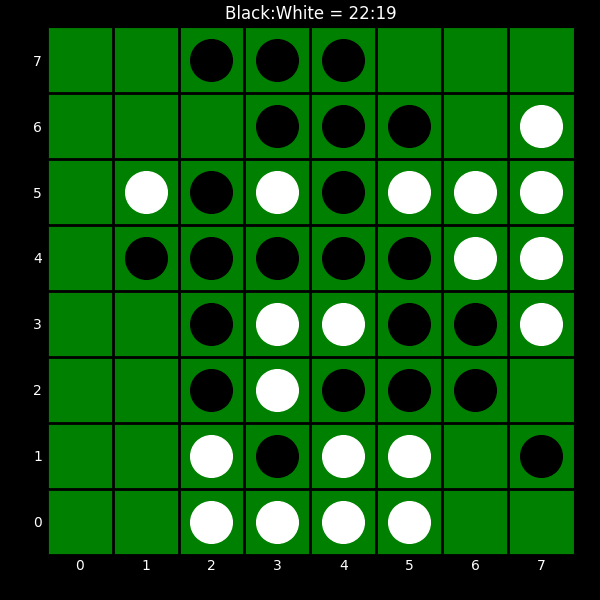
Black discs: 22
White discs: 19